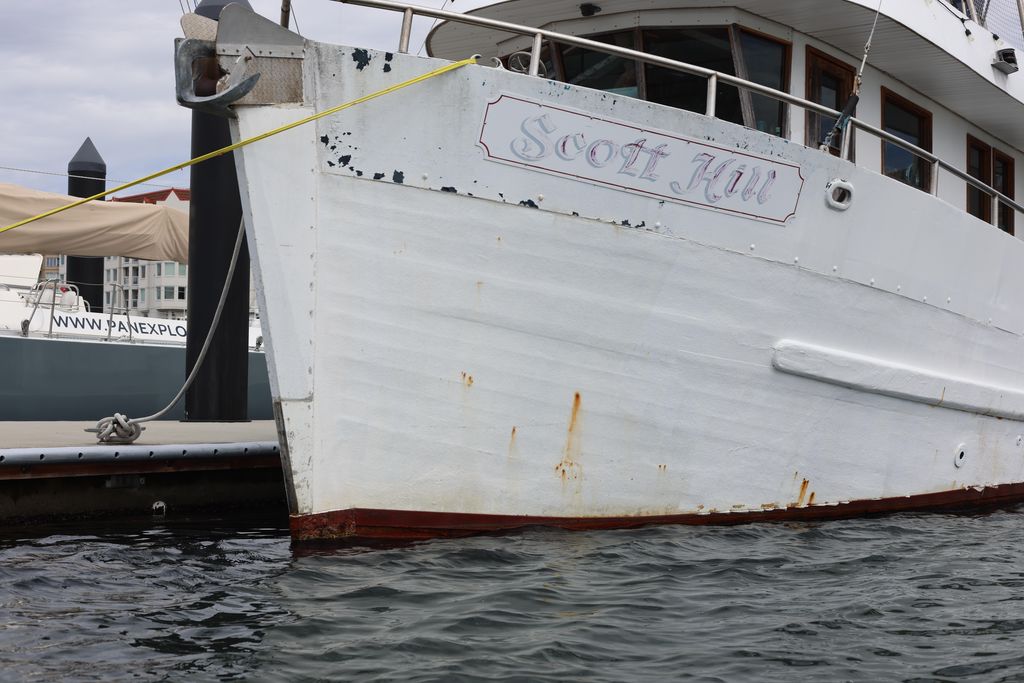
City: victoria